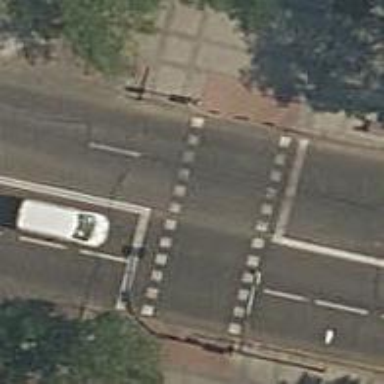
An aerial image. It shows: Traffic signals at road crossing.